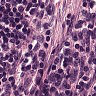
Metastatic tissue present: no